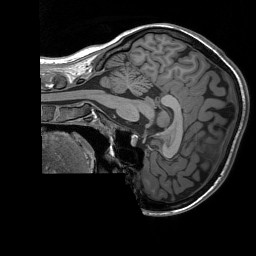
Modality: T1w
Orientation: sagittal
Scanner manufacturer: siemens
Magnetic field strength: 3 T
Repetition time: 1.76 s
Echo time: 0.0022 s